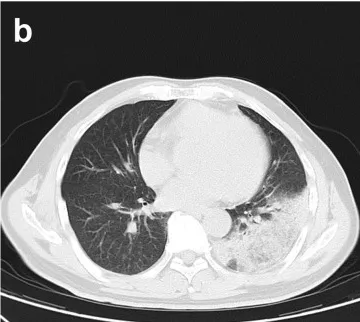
Chest CT indicates inflammation and other lesions in the lung of four patients. Chest CT in case 2.
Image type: radiology (ct)